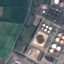
Land use / land cover: Industrial